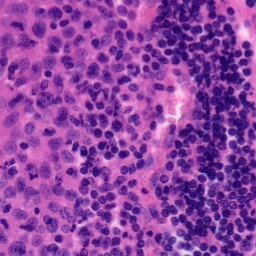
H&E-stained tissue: Tonsil